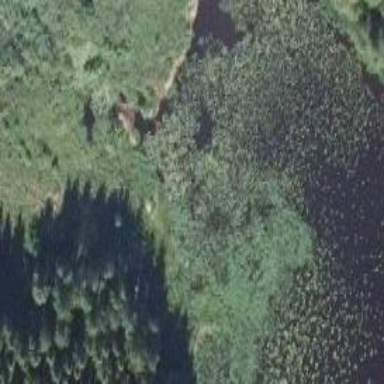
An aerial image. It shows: Reedbed wetland area.